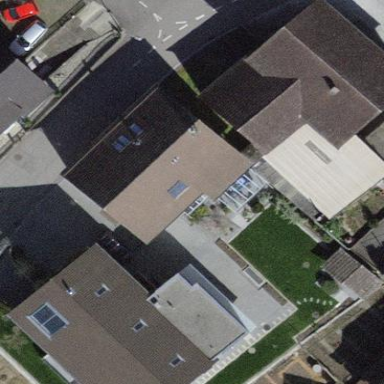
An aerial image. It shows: Building with tiled roof.